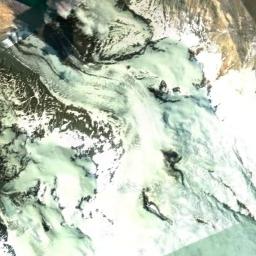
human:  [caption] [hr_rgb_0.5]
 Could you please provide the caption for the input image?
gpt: A snow-covered mountain covered in large areas .

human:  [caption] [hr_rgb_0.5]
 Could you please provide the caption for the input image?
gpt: The snow berg is consist of bare land and white snow .

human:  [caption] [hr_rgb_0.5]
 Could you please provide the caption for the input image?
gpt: The snowberg is covered with glaciers .

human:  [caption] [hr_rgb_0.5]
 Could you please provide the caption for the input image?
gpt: The snowberg is covered with snow .

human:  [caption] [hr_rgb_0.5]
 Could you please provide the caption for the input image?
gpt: The snowberg is covered with snow and some bare land .